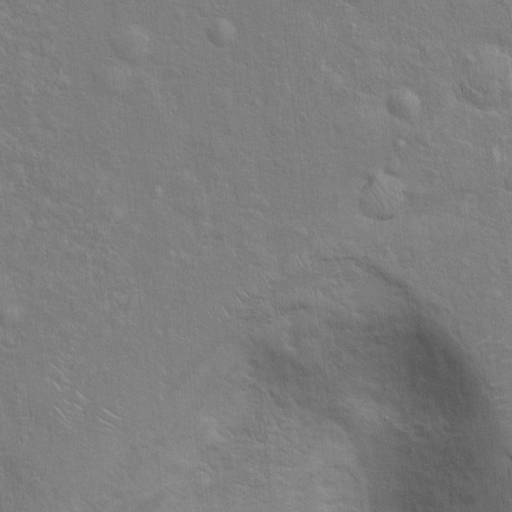
Objects detected: cone